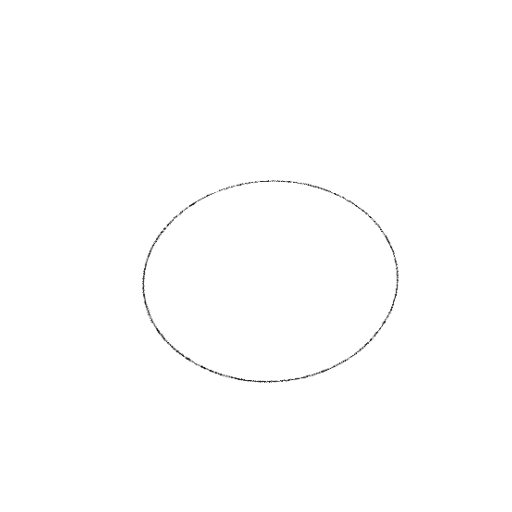
Crossing number: 0